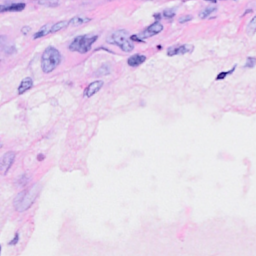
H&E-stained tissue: Breast